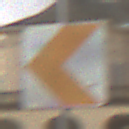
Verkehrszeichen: RichtungstafelnInKurvenKleinRechts
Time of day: MorningAfternoon
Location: Outdoor (Suburban)
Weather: Overcast
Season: NotSpecified
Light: Natural